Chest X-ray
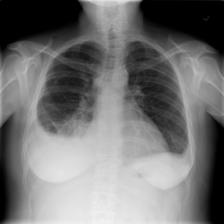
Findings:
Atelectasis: positive
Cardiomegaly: negative
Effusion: positive
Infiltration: positive
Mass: negative
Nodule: negative
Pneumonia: negative
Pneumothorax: negative
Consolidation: negative
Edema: negative
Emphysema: negative
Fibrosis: negative
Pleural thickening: negative
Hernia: negative